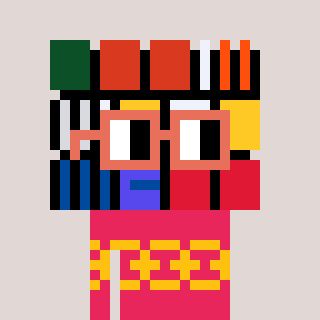
a pixel art character with square orange glasses, a abstract-shaped head and a redpinkish-colored body on a warm background